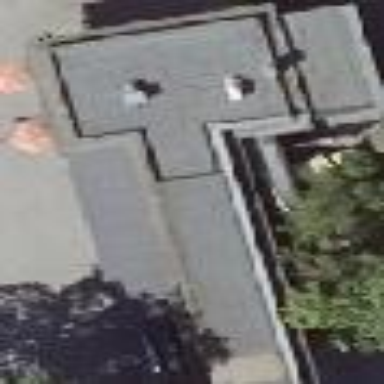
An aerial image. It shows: Cafe building.